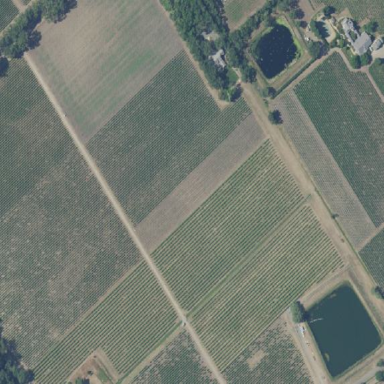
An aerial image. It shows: Vineyard with wine grapes as the crop.